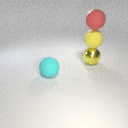
large red rubber sphere above large yellow metal sphere